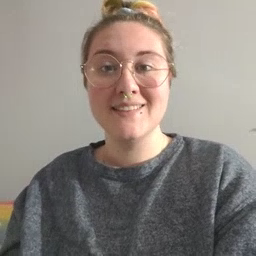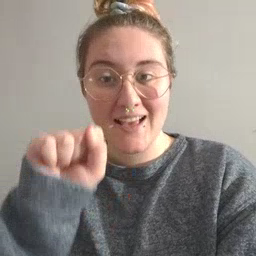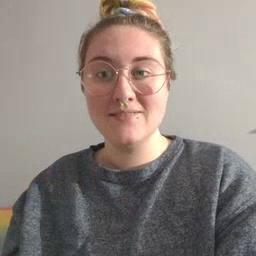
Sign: yes